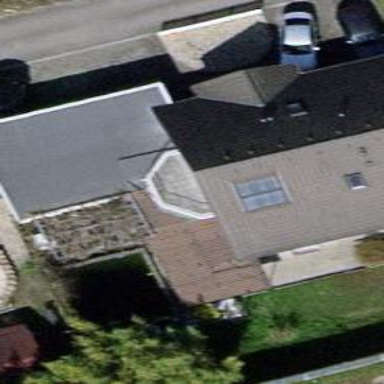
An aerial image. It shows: Group of garages.